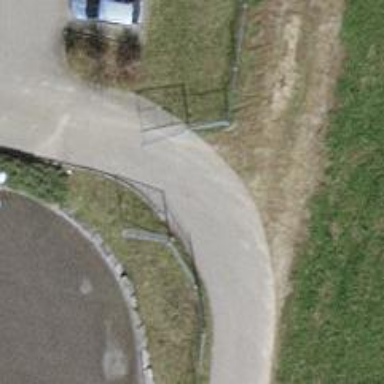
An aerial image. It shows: Gate.